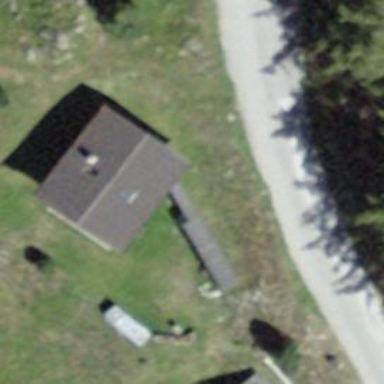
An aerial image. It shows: Detached building with gabled roof.